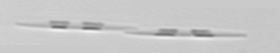
Label: Pseudo-nitzschia